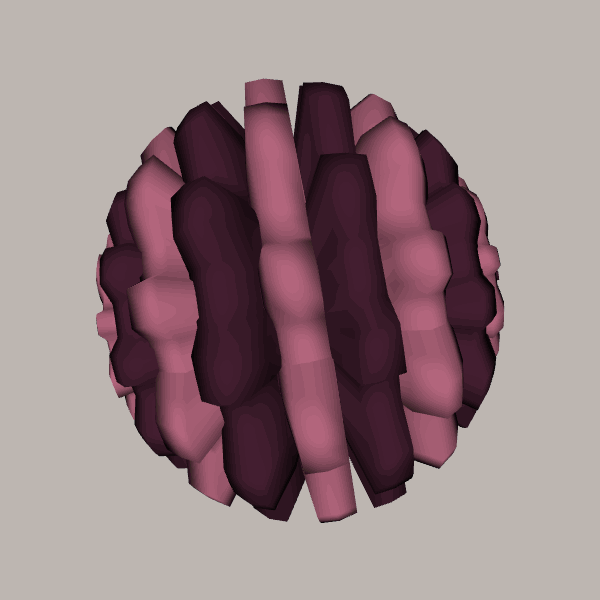
Background: light